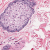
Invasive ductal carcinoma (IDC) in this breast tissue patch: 0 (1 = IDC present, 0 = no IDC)